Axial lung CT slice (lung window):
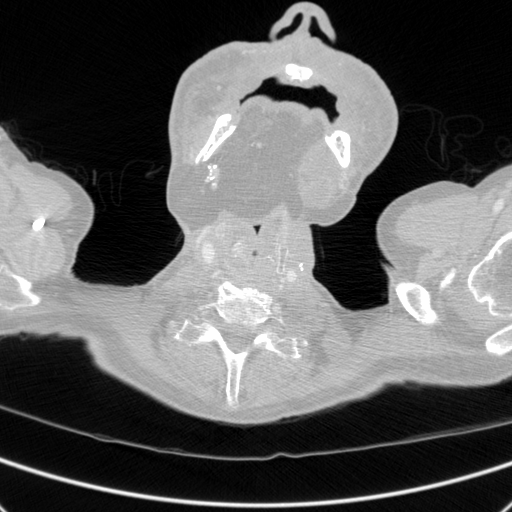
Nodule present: no